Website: home-depot
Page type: customer-info-address
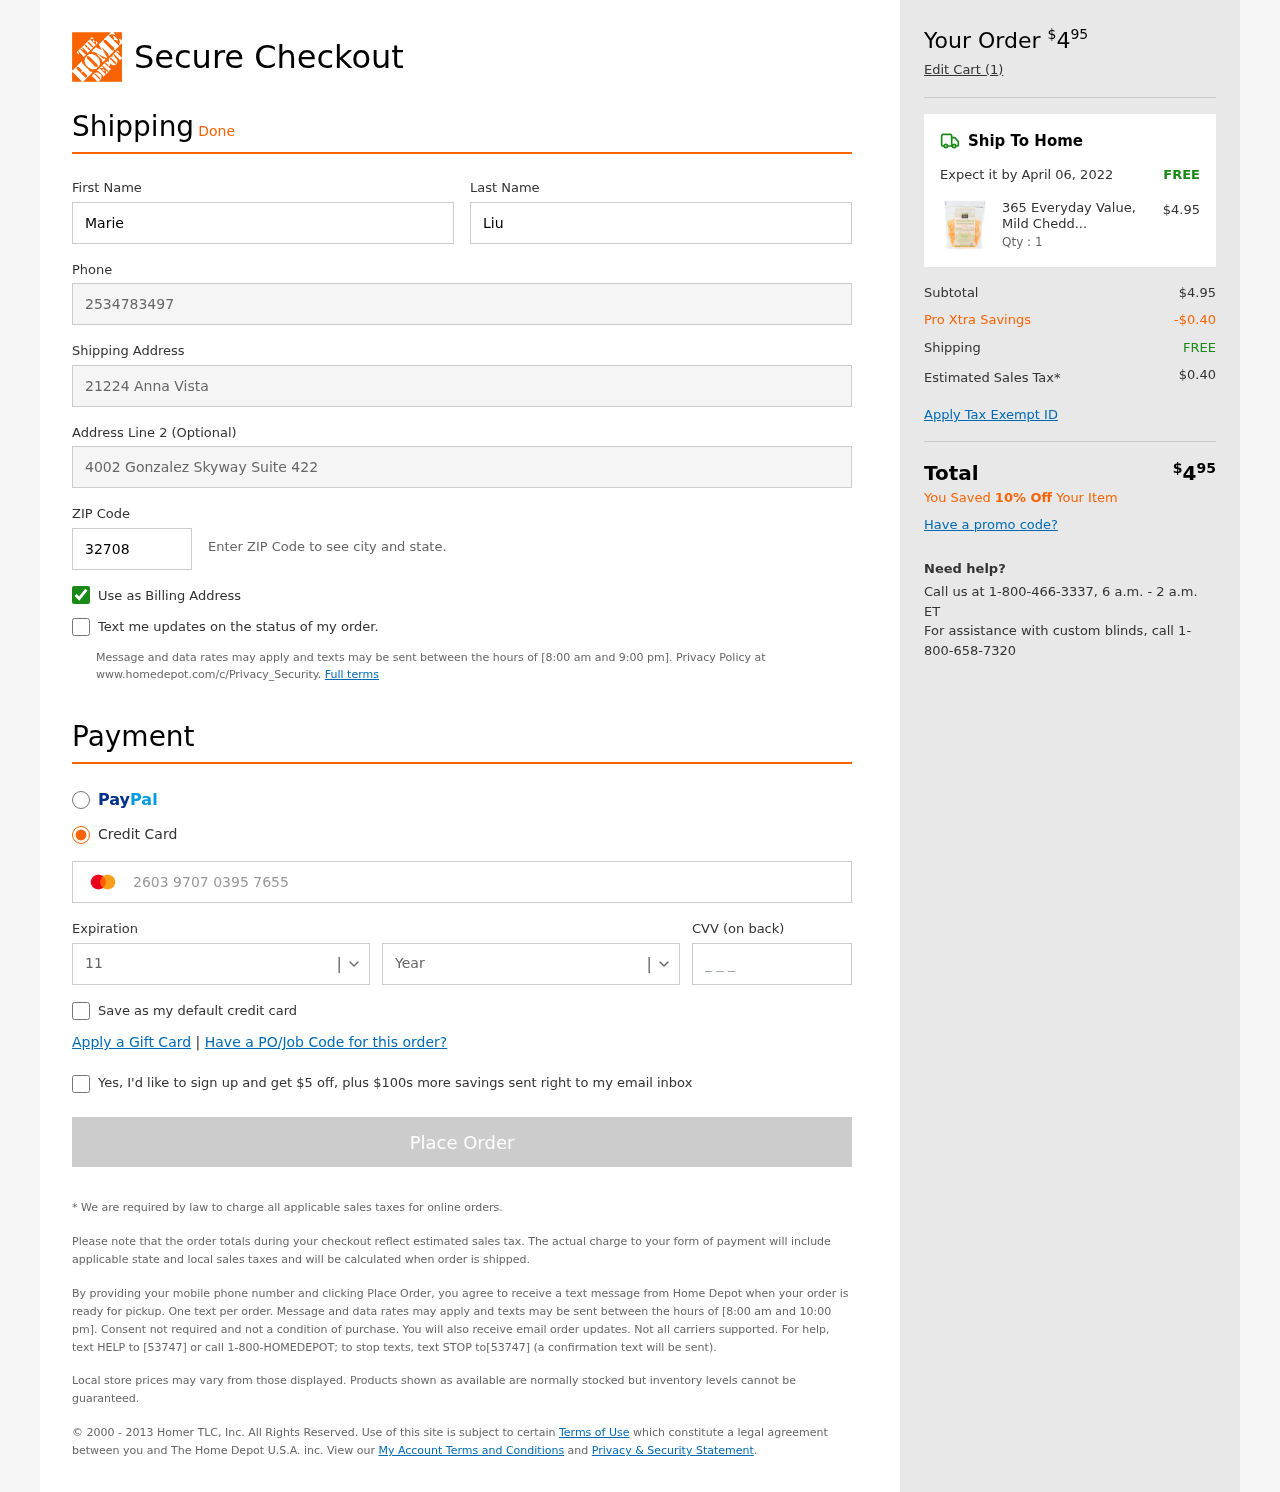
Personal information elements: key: PII_CARD_CVV
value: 657
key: PII_CARD_EXPIRY_MONTH
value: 11
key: PII_CARD_EXPIRY_YEAR
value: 29
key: PII_CARD_NUMBER
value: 2603 9707 0395 7655
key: PII_FIRSTNAME
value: Marie
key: PII_LASTNAME
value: Liu
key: PII_PHONE
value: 2534783497
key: PII_POSTCODE
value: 32708
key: PII_STREET
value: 21224 Anna Vista
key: PII_STREET2
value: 4002 Gonzalez Skyway Suite 422
Product elements: key: PRODUCT1_NAME
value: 365 Everyday Value, Mild Cheddar & Monterey Jack Cheese, Shredded, 12 oz
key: PRODUCT1_PRICE
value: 4.95
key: PRODUCT1_QUANTITY
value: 1
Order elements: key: ORDER_TOTAL
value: $495
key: ORDER_NUM_ITEMS
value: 1
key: ORDER_DELIVERY_DATE
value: April 06, 2022
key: ORDER_SHIPPING_COST
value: FREE
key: ORDER_SUBTOTAL
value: $4.95
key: ORDER_DISCOUNT
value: -$0.40
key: ORDER_SHIPPING_COST2
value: FREE
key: ORDER_TAX
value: $0.40
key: ORDER_TOTAL2
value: $495
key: ORDER_SAVINGS_MESSAGE
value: You Saved 10% Off Your Item